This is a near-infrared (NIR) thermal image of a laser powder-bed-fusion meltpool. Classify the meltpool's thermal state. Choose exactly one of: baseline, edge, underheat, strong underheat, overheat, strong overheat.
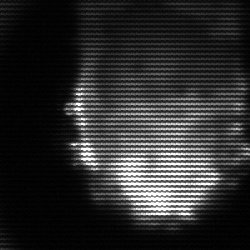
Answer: baseline